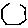
Label: hexagon